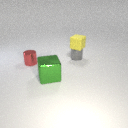
large green metal cube to the left of small gray metal cylinder